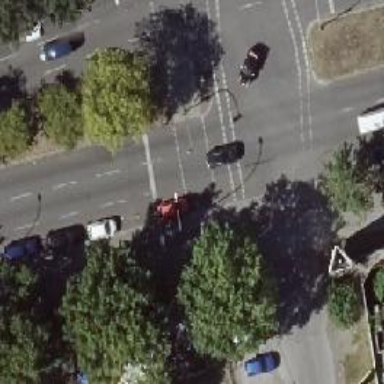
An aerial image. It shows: Road with traffic signals.